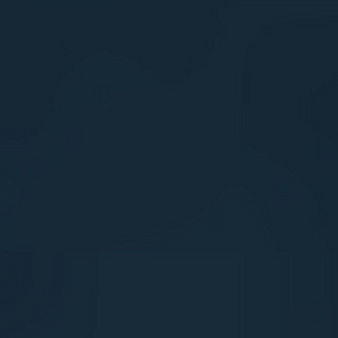
Label: other